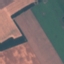
Land use / land cover: AnnualCrop